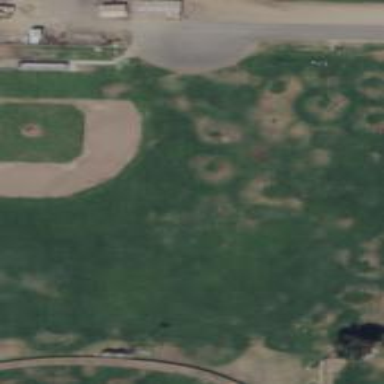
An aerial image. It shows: Baseball pitch for leisure land activities.